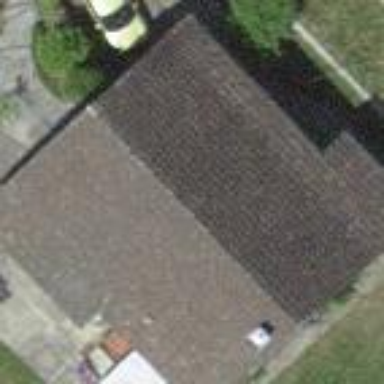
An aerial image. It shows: Building with tiled roof.